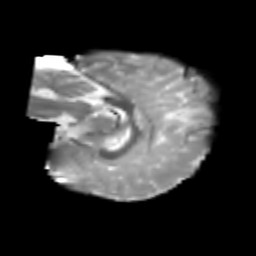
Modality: T2w
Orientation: sagittal
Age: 7
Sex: male
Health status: healthy